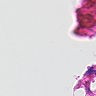
Metastatic tissue present: no